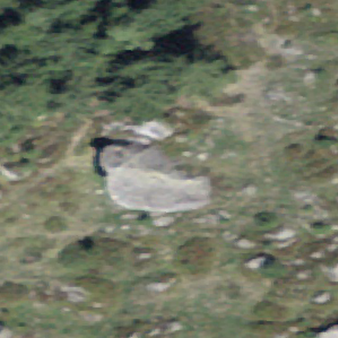
Label: bouldering_area